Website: apple
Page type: billing-address
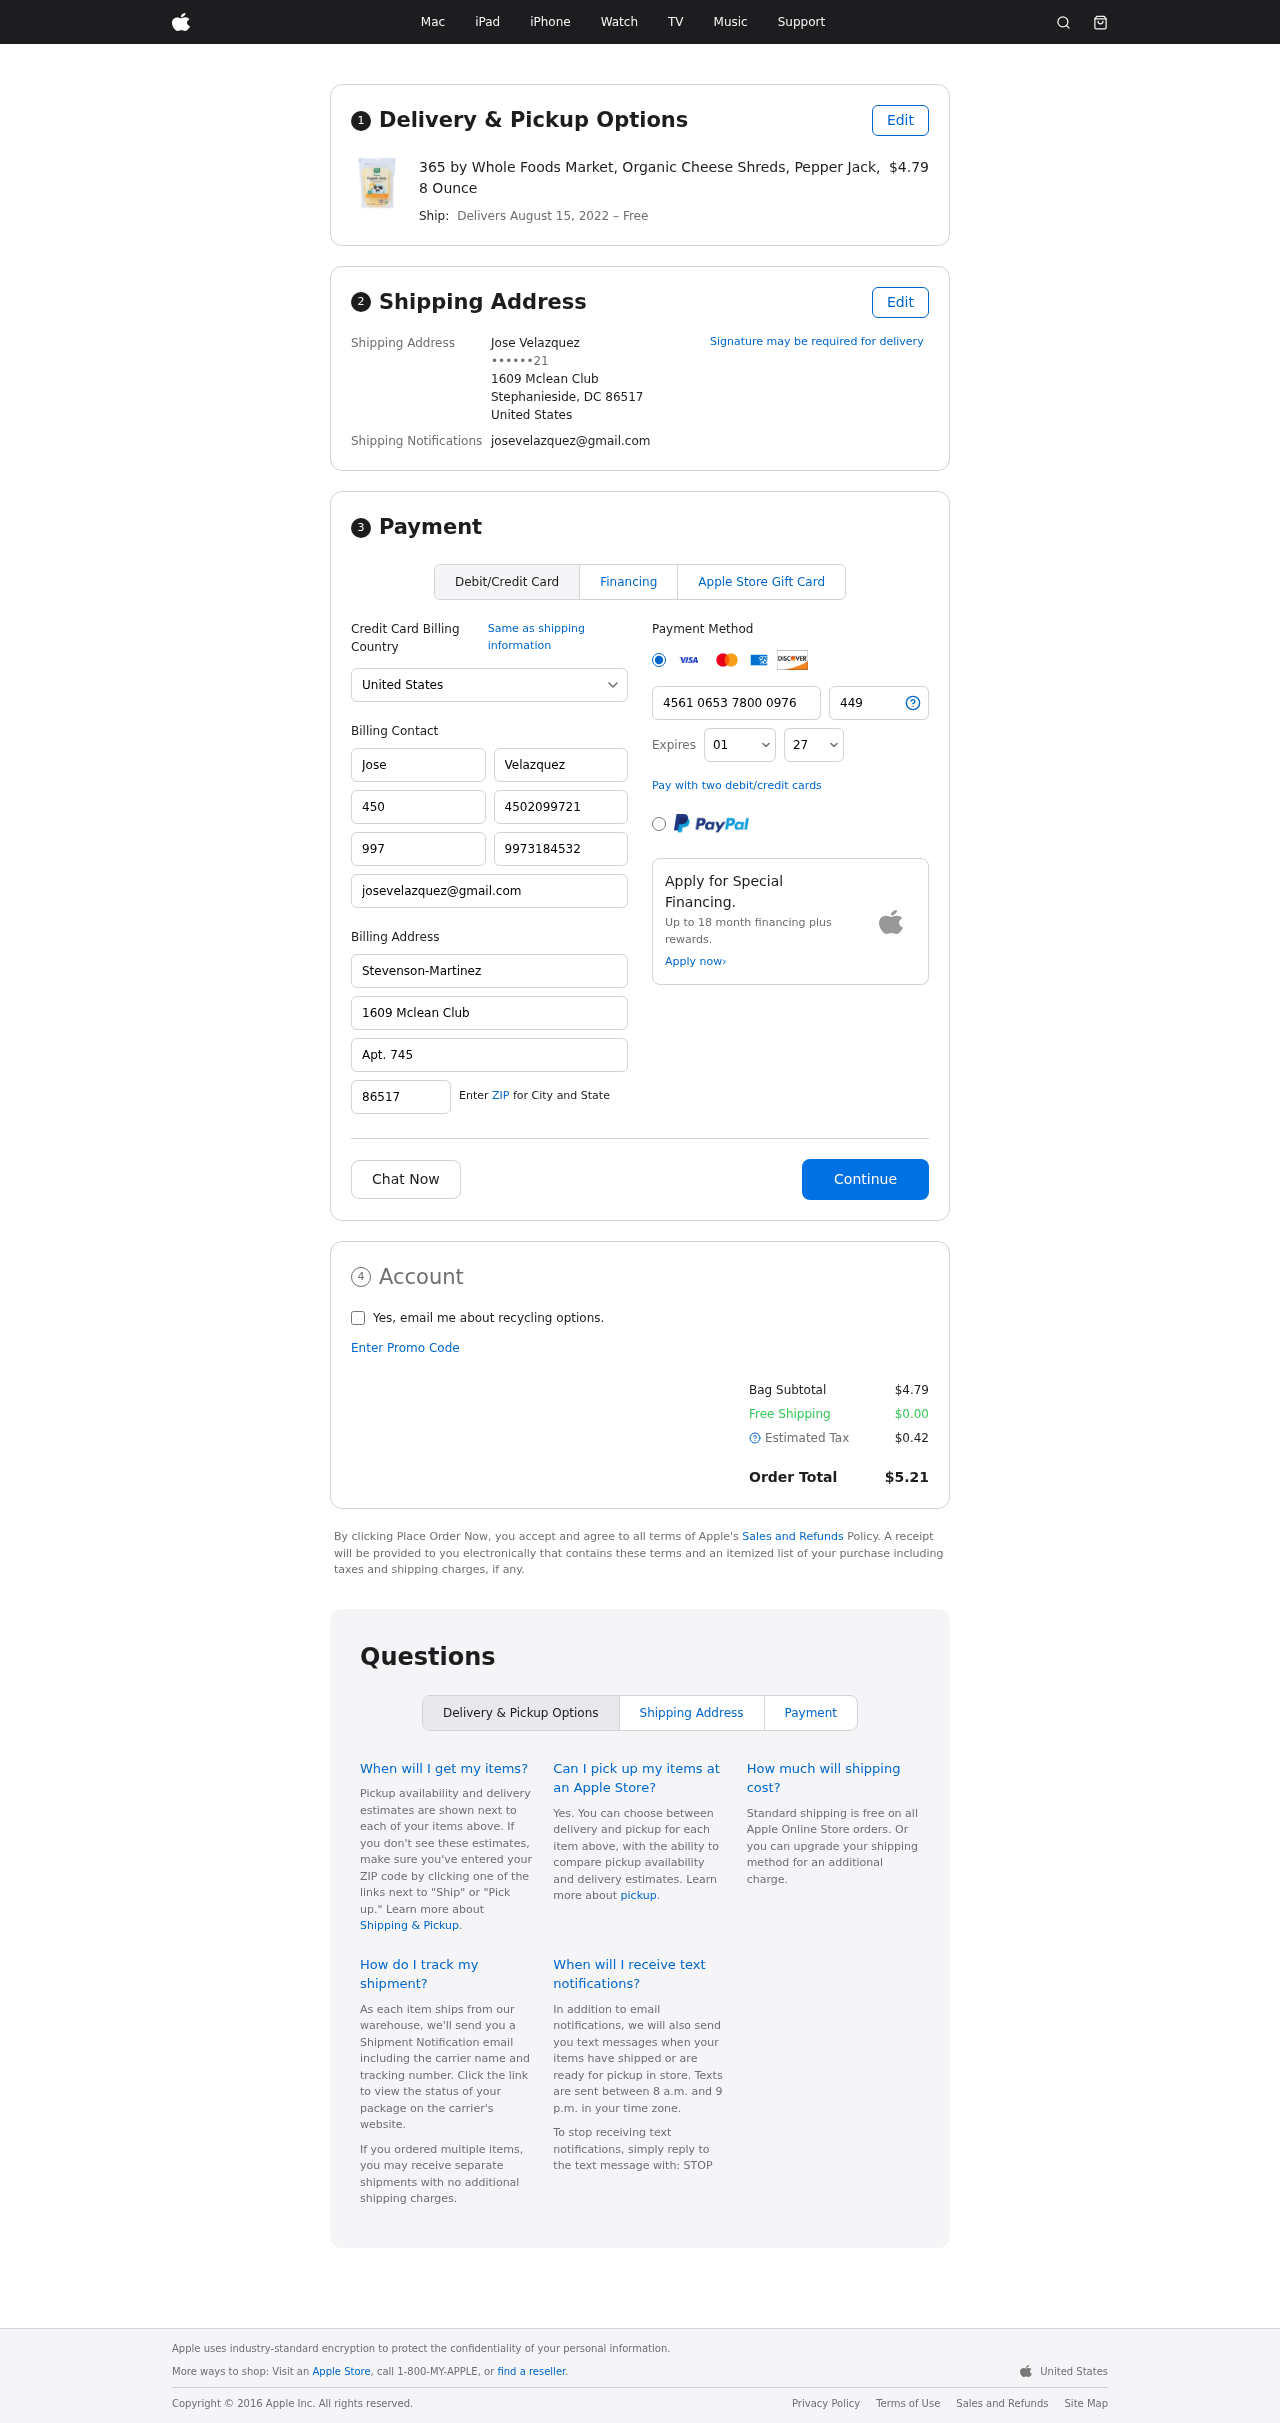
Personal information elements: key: PII_CARD_CVV
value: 449
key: PII_CARD_EXPIRY_MONTH
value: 01
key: PII_CARD_EXPIRY_YEAR
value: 27
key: PII_CARD_NUMBER
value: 4561 0653 7800 0976
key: PII_CITY_STATE_ZIP
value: Stephanieside, DC 86517
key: PII_COUNTRY
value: United States
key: PII_EMAIL
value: josevelazquez@gmail.com
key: PII_FULLNAME
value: Jose Velazquez
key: PII_STREET
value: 1609 Mclean Club
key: PII_PHONE_MASKED
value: ••••••21
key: PII_BILLING_FIRSTNAME
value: Jose
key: PII_BILLING_LASTNAME
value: Velazquez
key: PII_BILLING_PHONE_AREA
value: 450
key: PII_BILLING_PHONE
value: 4502099721
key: PII_BILLING_PHONE_ALT_AREA
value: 997
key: PII_BILLING_PHONE_ALT
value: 9973184532
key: PII_BILLING_EMAIL
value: josevelazquez@gmail.com
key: PII_BILLING_COMPANY
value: Stevenson-Martinez
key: PII_BILLING_STREET
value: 1609 Mclean Club
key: PII_BILLING_STREET2
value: Apt. 745
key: PII_BILLING_POSTCODE
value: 86517
Product elements: key: PRODUCT1_NAME
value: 365 by Whole Foods Market, Organic Cheese Shreds, Pepper Jack, 8 Ounce
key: PRODUCT1_PRICE
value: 4.79
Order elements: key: ORDER_DELIVERY_DATE
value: August 15, 2022
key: ORDER_SUBTOTAL
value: $4.79
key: ORDER_SHIPPING_COST
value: $0.00
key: ORDER_TAX
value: $0.42
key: ORDER_TOTAL
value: $5.21